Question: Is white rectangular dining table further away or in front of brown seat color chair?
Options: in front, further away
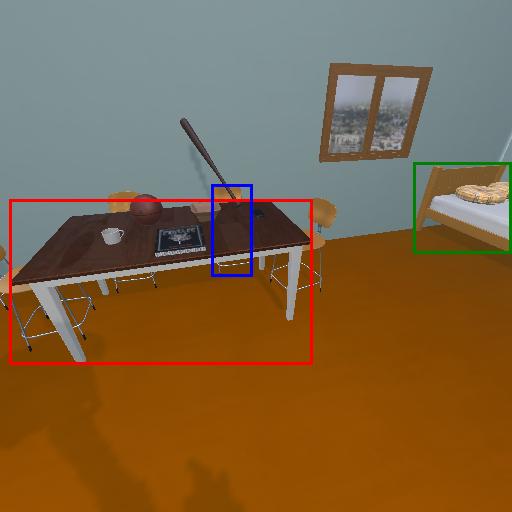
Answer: in front